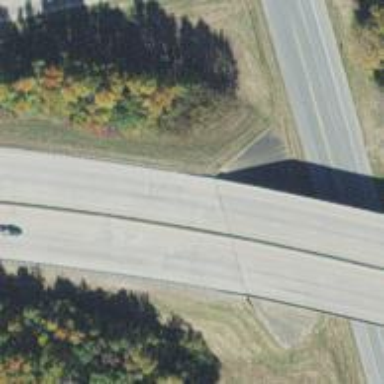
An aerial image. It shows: Beam-structured bridge on motorway.